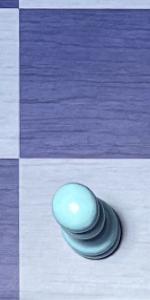
Label: Pawn_White